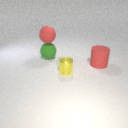
large red rubber cylinder behind small yellow metal cylinder